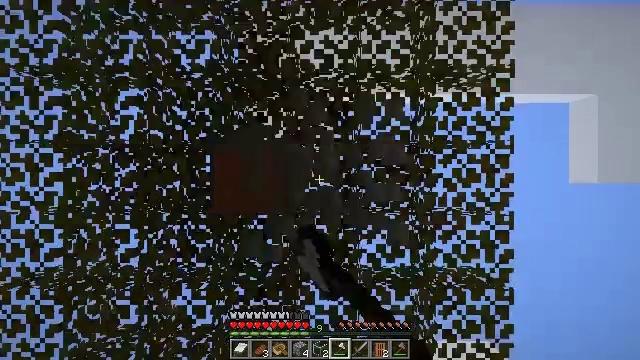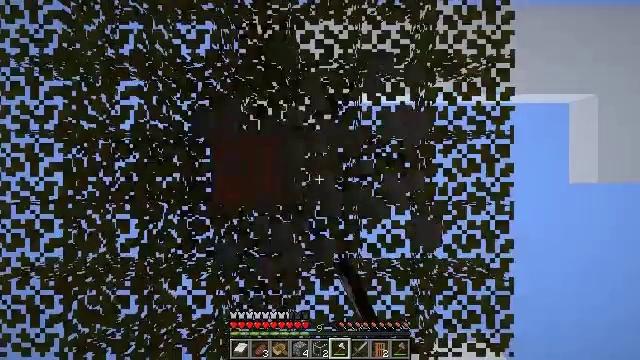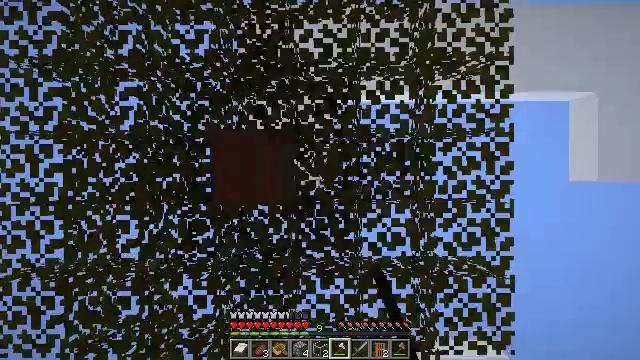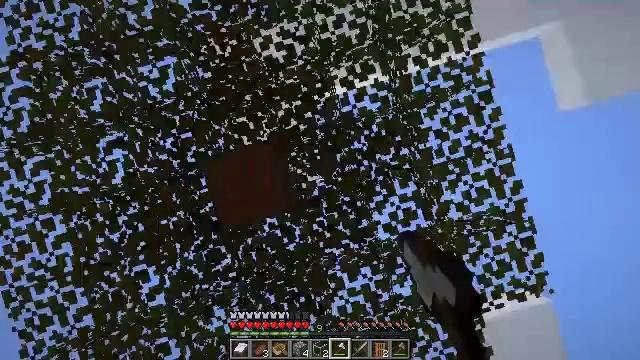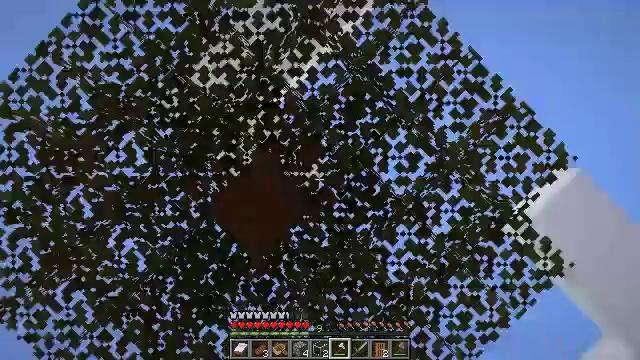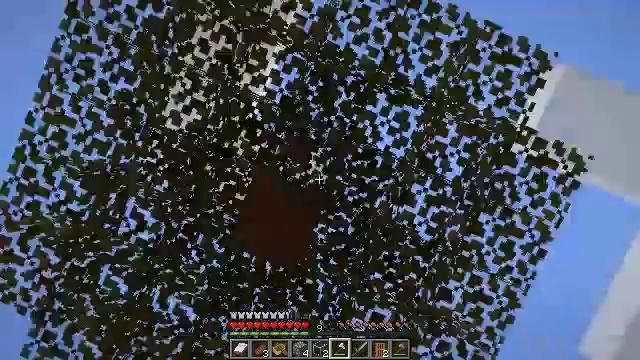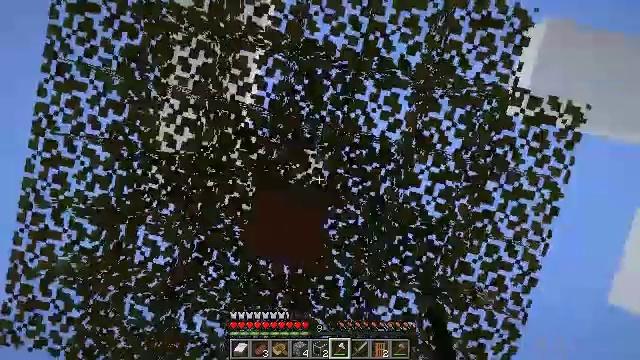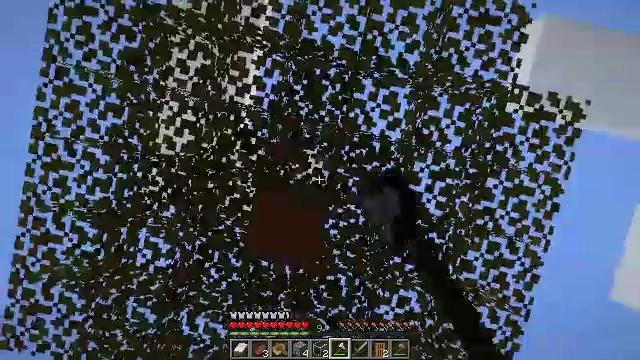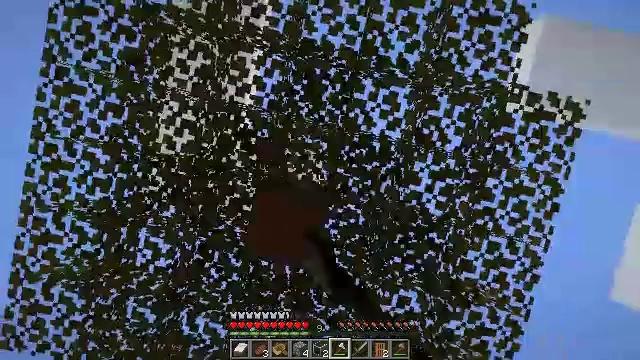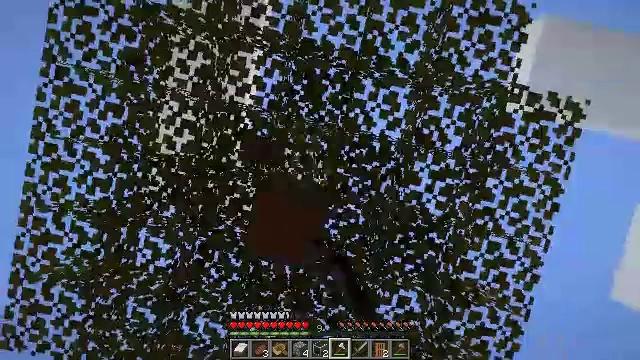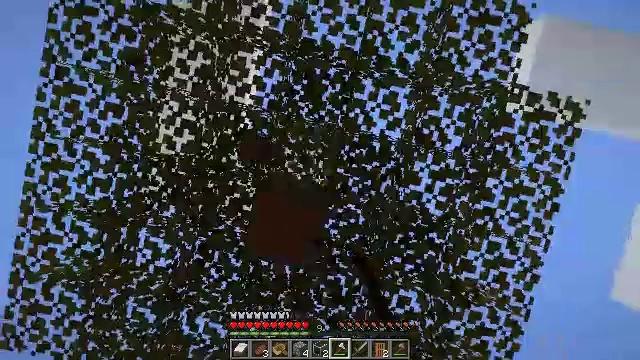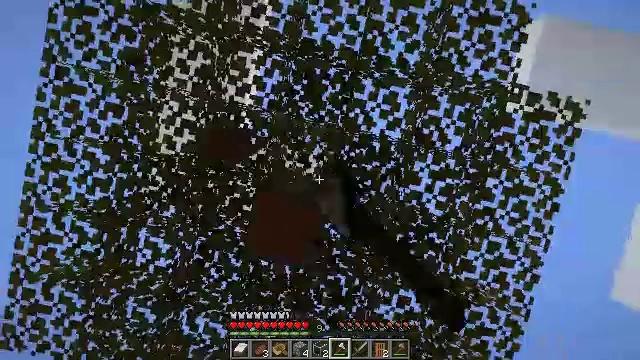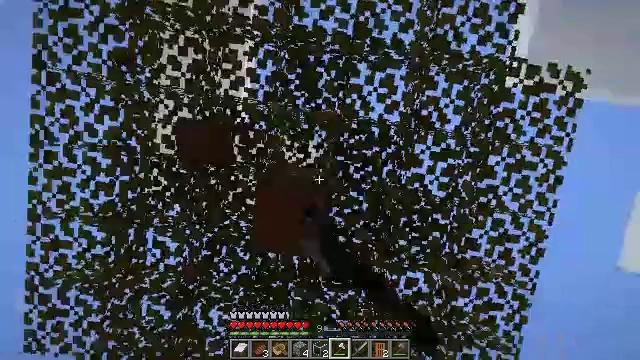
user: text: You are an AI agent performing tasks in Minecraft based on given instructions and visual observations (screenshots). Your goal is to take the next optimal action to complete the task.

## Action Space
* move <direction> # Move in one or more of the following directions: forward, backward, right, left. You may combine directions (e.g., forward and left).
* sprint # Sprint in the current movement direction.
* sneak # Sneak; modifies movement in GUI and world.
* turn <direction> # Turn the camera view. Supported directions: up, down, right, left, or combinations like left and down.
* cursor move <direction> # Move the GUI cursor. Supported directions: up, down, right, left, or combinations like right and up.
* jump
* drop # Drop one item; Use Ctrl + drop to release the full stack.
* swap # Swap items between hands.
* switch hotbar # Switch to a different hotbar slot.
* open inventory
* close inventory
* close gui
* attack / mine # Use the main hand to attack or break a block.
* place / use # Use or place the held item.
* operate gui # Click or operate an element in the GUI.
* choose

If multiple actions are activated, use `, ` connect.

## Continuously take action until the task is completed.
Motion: motion action
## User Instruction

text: Harvest acacia leaves with your hand or a tool.
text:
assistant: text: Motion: attack / mine
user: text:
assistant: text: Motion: attack / mine
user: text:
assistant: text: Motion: turn left, attack / mine
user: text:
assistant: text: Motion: turn left and down, attack / mine
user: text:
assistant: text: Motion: turn left and down, attack / mine
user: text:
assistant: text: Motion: turn left, attack / mine
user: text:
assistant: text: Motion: attack / mine
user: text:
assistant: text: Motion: attack / mine
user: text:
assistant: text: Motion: attack / mine
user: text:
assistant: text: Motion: attack / mine
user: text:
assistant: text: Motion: attack / mine
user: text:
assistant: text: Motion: turn left and down, attack / mine
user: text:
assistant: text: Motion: attack / mine